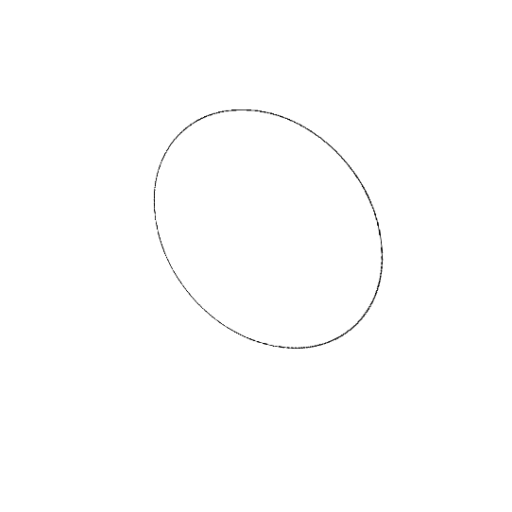
Crossing number: 0